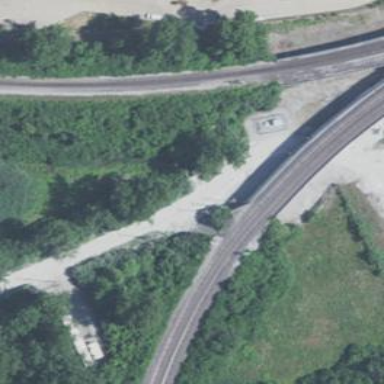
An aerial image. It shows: Railway signal.